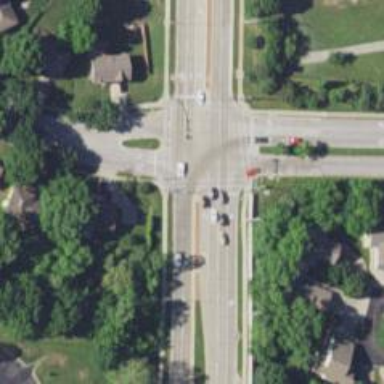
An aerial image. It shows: Footway crossing.